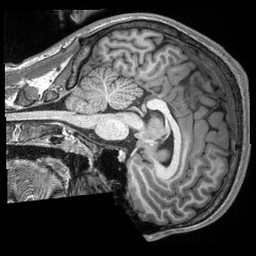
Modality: T1w
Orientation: sagittal
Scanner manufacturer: siemens
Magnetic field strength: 3 T
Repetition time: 2.3 s
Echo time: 0.00308 s